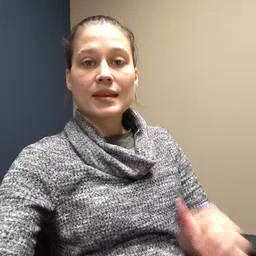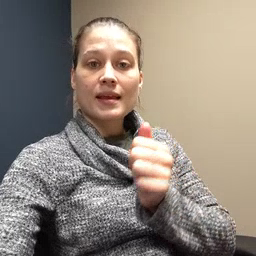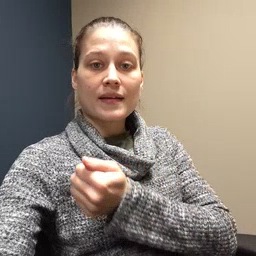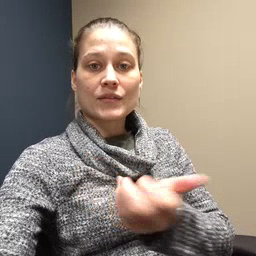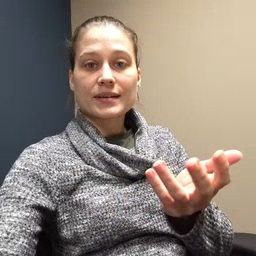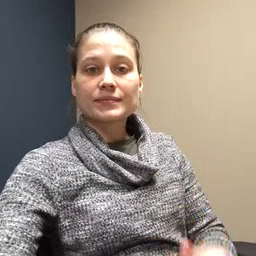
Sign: every